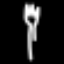
Label: fork